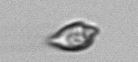
Label: Oxytoxum